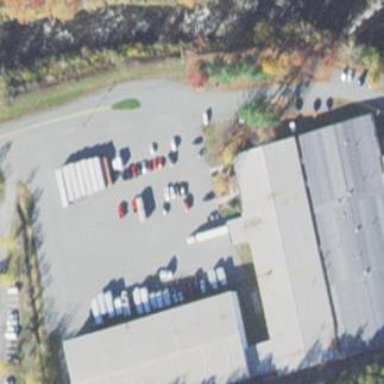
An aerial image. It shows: Manufacturing building.